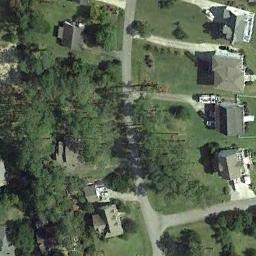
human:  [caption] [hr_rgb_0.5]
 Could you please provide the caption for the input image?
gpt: The medium residential area has some neatly arranged houses on the grass .

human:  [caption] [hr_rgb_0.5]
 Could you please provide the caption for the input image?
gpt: The medium residential is on the grass next to some trees and road .

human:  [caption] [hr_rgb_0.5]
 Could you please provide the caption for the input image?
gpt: There is an intersection in the mid-sized residential area .

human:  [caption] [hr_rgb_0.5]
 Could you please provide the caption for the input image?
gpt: There are many buildings in medium residential area .

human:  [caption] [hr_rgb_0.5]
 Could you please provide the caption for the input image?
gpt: There are some green trees and buildings on the medium residential area .